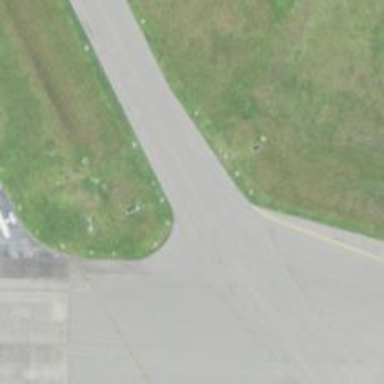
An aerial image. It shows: Asphalt taxiway at the airport.